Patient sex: F
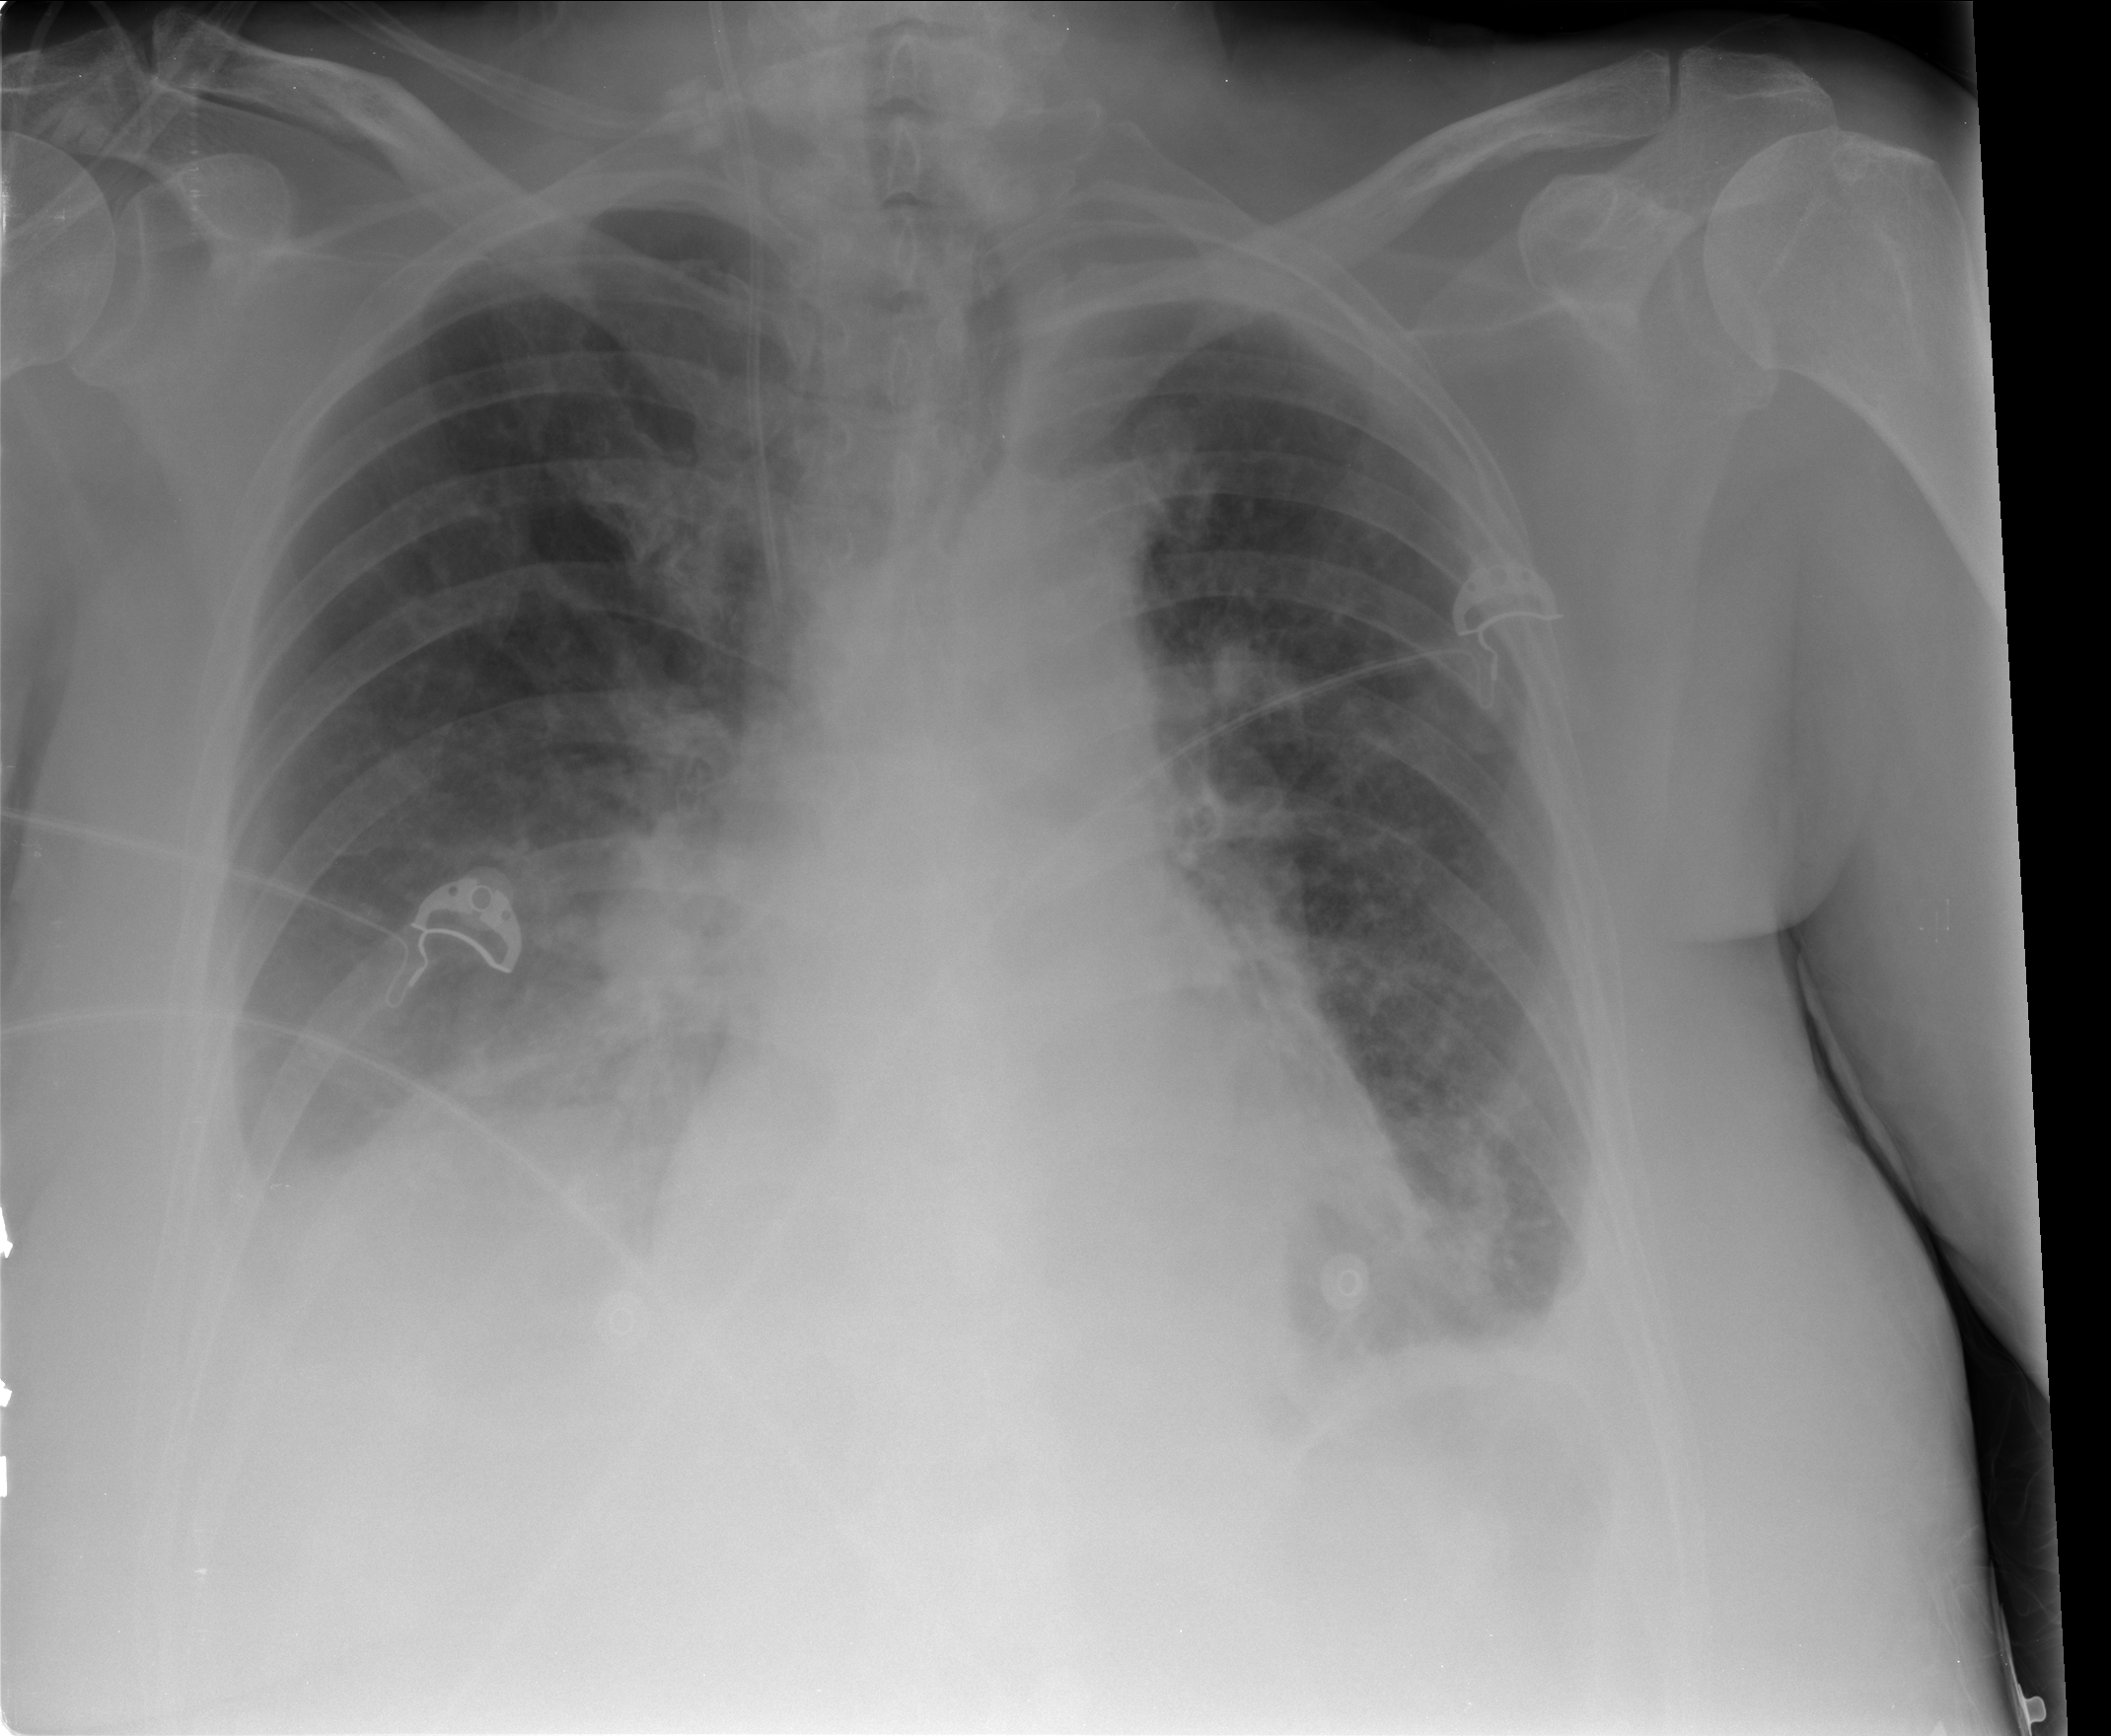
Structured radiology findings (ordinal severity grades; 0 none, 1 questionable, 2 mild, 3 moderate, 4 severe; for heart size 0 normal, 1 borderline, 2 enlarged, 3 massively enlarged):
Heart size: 0
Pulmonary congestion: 2
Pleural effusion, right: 2
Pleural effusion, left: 2
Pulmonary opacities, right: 1
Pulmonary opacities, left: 2
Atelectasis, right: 2
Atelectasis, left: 2